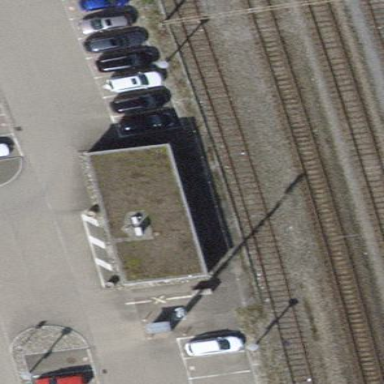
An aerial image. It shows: Service building.